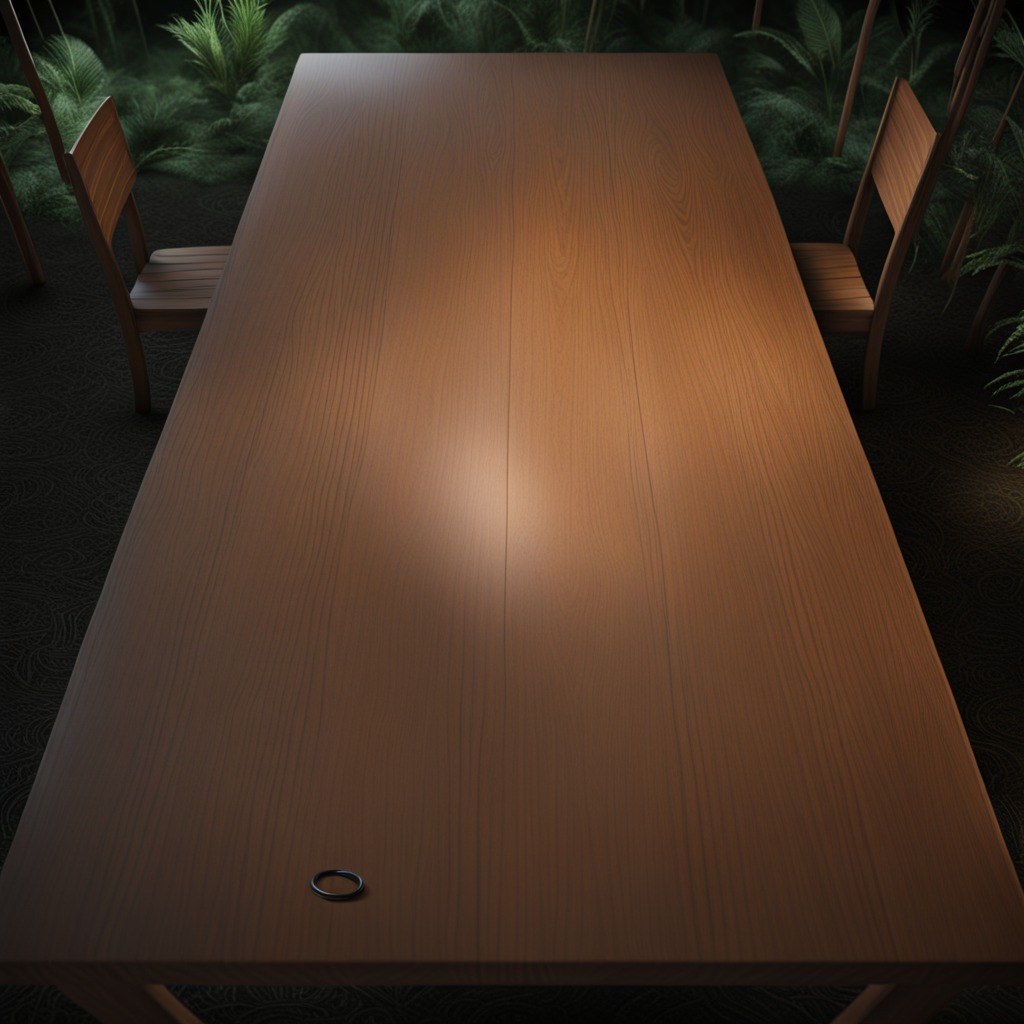
A rubber O-ring is lying on a wooden table inside a jungle field workshop tent at night with soft shadows.